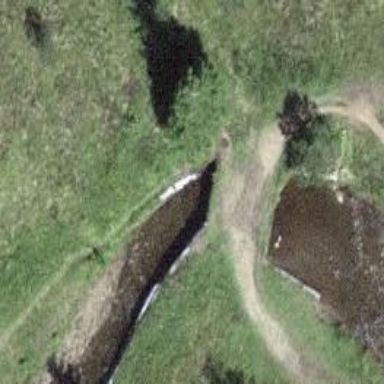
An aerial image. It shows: Path on bridge designed for Nordic skiing. The skiing track is groomed for skating.